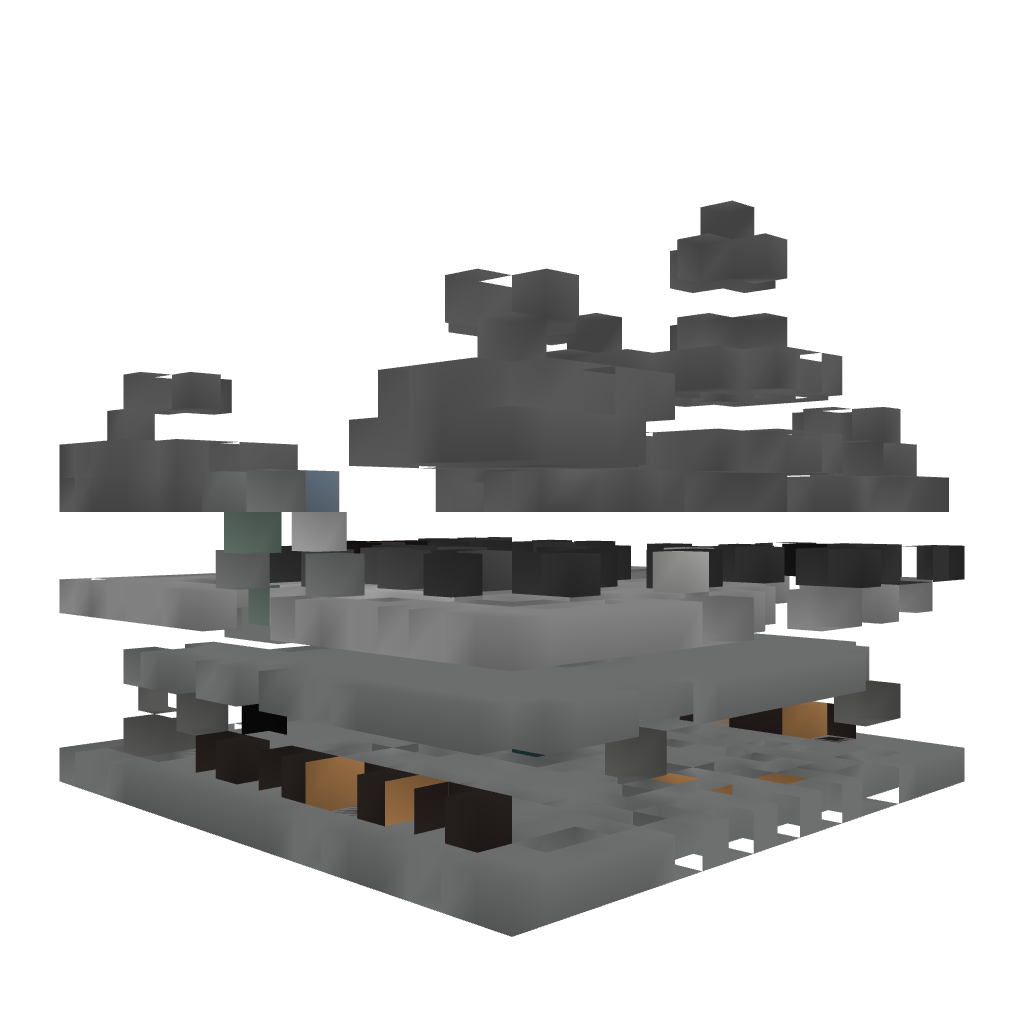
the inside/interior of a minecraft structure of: In Memory Of Steve Garden